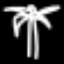
Label: palm tree